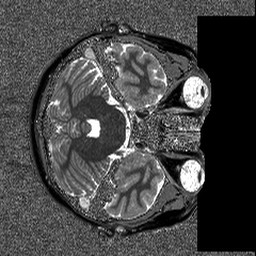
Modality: T1map
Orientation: axial
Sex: female